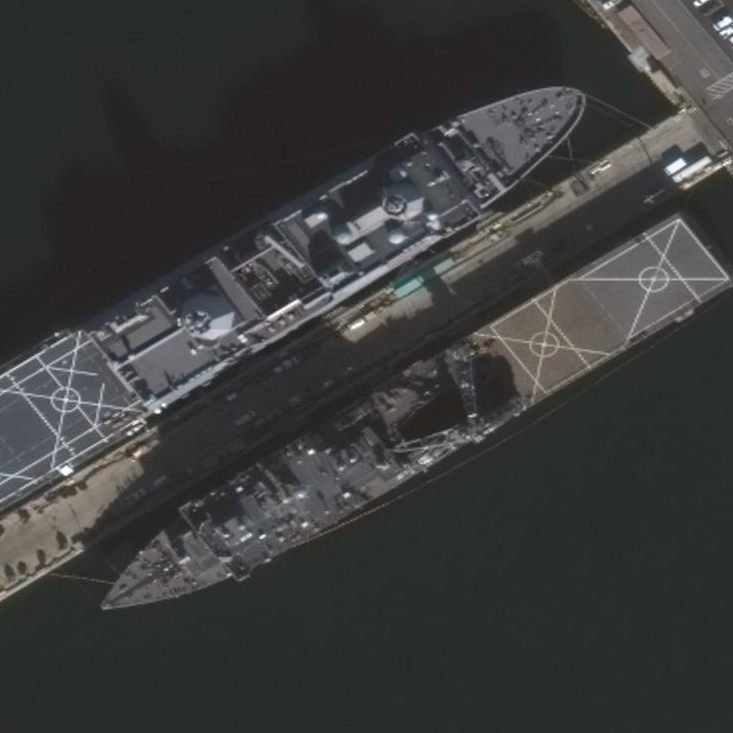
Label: combat